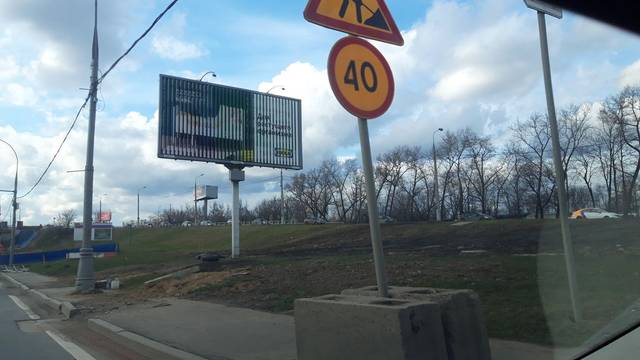
Region: Russia
Coordinates: 55.832, 37.4